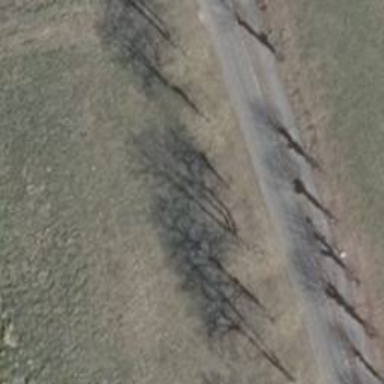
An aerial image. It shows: Avenue of trees.